Question: Using <URL>?

The HTML required for such a form looks like this:
'''
<div class="control-group">
<label for="desc" class="control-label">
Description
</label>
<div class="controls controls-row">
<input class="span2" maxlength="255" type="text" id="desc">
<input class="span3" maxlength="255" type="text">
</div>
</div>
'''
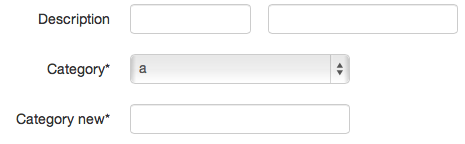
Answer: You could do it with defining HTML object in 'def (self, *args, **kwargs): in layout object. This HTML will give you all the freedom you want for your needs.
There is another way too. To actually make your own template in in your templates folder and then in your layout object define the path to that template
Example:
'''
Field('name', template='path/to/template/single_line_input.html'),
'''
Where 'name' is actually a widget.
Of course you could always try to do it with playing around in the CSS files for your app, something like 'float: left' or 'display: inline' might help, but you would have to define the classes on the widgets which should be displayed inline. This could be a bit tricky for someone who is not skilled in frontend CSS (for result could be various in different browsers and on different resolutions, so needless to say some testing is needed).
The problem you have is mainly the fact that browsers are rendering input fields as block objects by default, so they take up all the space in one line even if their width is less.